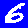
Digit: 6